Question: I have a half pie chart but I want the container to act as if its a half-pie chart rather than acting like a full pie that's hiding half. What I mean by this is I don't want the container to be big enough to hold the full pie, just the half. I would then put a custom legend underneath. Here is what I am seeing: <URL>

Here are my options:
'''
$(function () {
$('#container').highcharts({
chart: {
plotBackgroundColor: null,
plotBorderWidth: null,
plotShadow: false,
width: 400,
height: 400
},
title: {
text:
'<div style="padding: 10px; color: white; background-color: #000000">' +
'<span style="font-size: xx-large">11</span><br/>' +
'<span>Total</span>' +
'</div>',
floating: true,
useHTML: true,
y: 100
},
legend: {
symbolHeight: 0,
symbolWidth: 0,
floating: true,
useHTML: true,
labelFormat: '<div style="width: 80px; background-color: {color}; text-align: center; border: 2px solid"><span>{name}</span><br/><span style="font-size: larger">{y}</span></div>'
},
tooltip: {
pointFormat: '{point.name}: {point.y}',
headerFormat: ''
},
plotOptions: {
pie: {
allowPointSelect: true,
cursor: 'pointer',
dataLabels: {
enabled: false
},
events: {
click: function(event){
scope.$apply(urlService.url(event.point.page));
}
},
selected: false,
startAngle: -90,
endAngle: 90,
innerSize: '90%',
showInLegend: true
}
},
series: [{
type: 'pie',
data: [
{
name: 'Re-work',
y: 4,
page: '',
color: '#7CB5EC'
},
{
name: 'New',
y: 2,
page: 'NEW',
color: '#995CAC'
},
{
name: 'In-progress',
y: 5,
page: '/orders/in_progress',
color: '#90ED7D'
}
]
}]
});
});
'''
I realize I could move the center down but then I would have a big block of space at the top. Is it possible to adjust the container separate from the chart?
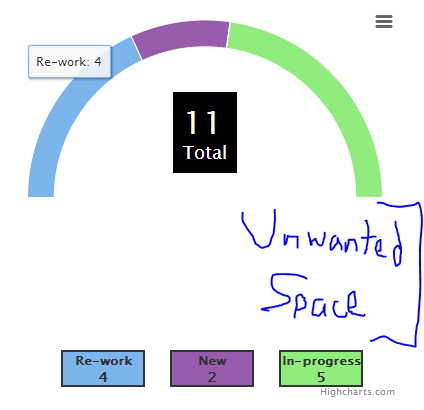
Answer: The vertical center of a pie is 50% by default. So when you only show the top half, you should adjust the center down. <URL>. The 'size' option also probably needs setting.